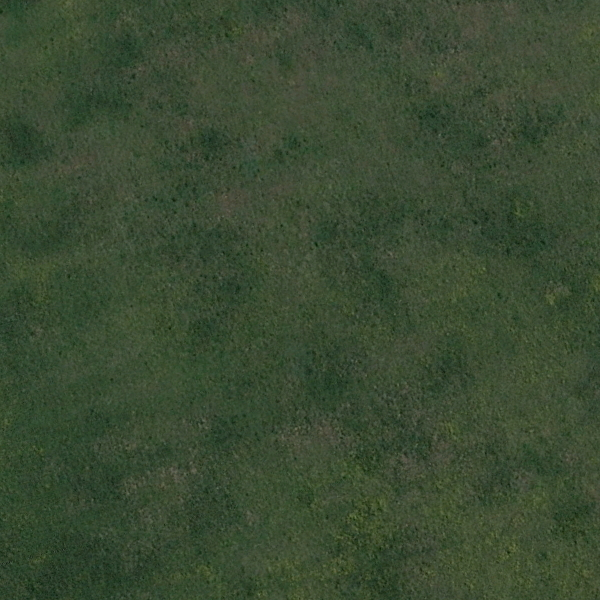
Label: Meadow